Question: I had one image with left facing .
I want that image to face right direction.
Can we do it without any graphics changes.
by animation or other way?
I dont want to do it thru photoshop and increase my app size.

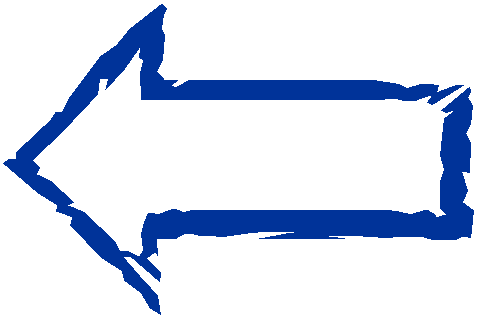
Answer: What you want to do is use <URL> to create a new bitmap with a matrix that can flip your original bitmap, for example this one:
'''
| -1 0 0 |
| 0 1 0 |
| 0 0 1 |
'''
And here is the code that does just that:
'''
final Matrix m = new Matrix();
m.setValues(new float[] { -1, 0, 0, 0, 1, 0, 0, 0, 1});
final Bitmap normalBitmap = BitmapFactory.decodeResource(context.getResources(), R.drawable.arrow);
final Bitmap flippedBitmap = Bitmap.createBitmap(normalBitmap, 0, 0, normalBitmap.getWidth(), normalBitmap.getHeight(), m, true);
'''
Hope this helps.